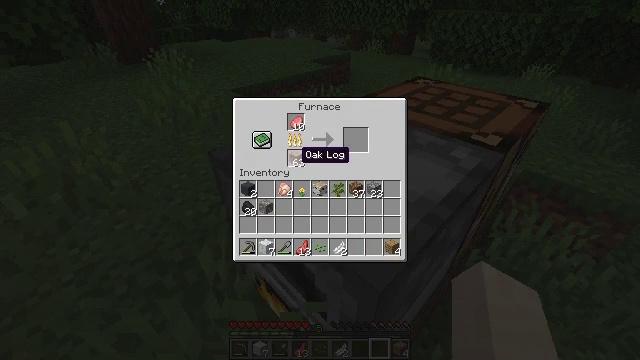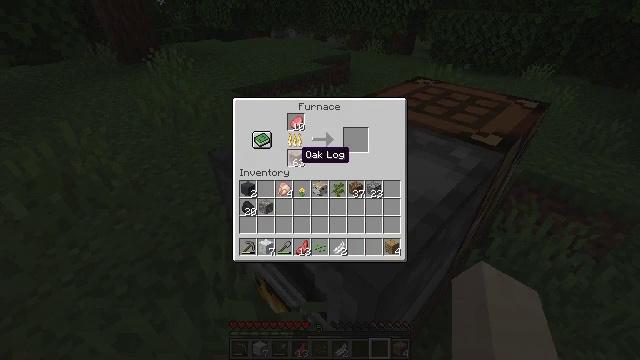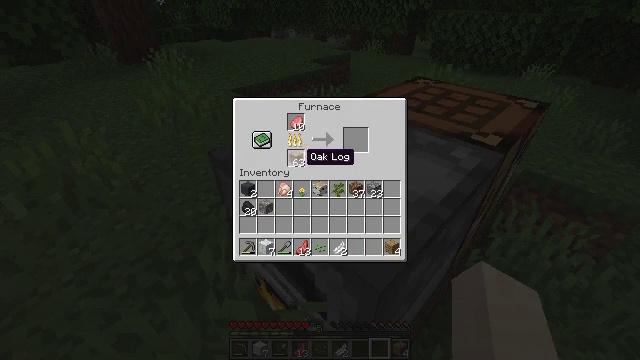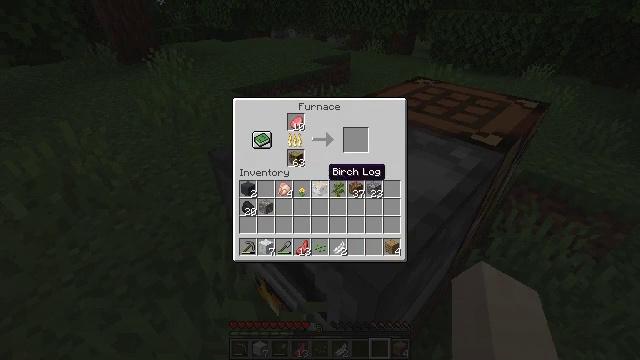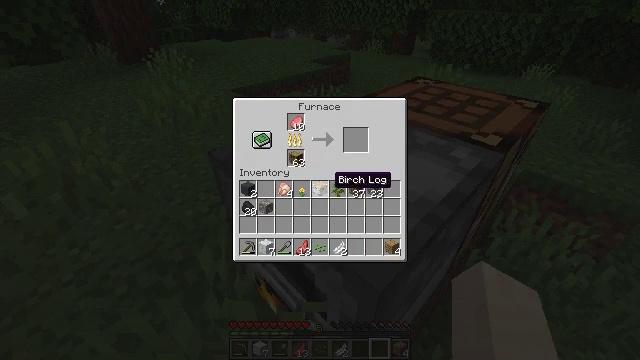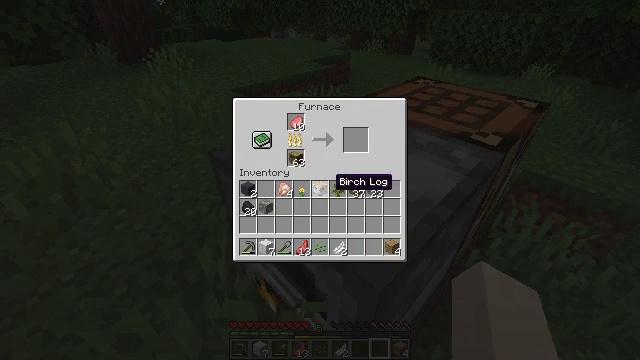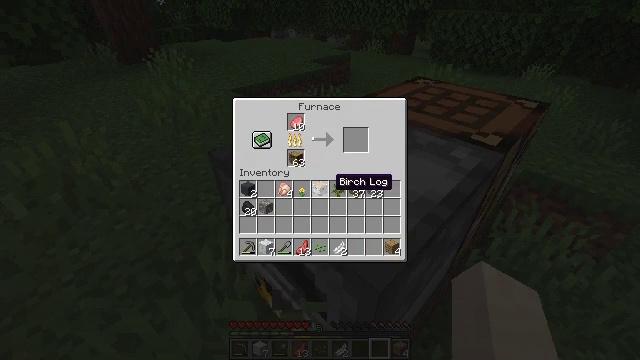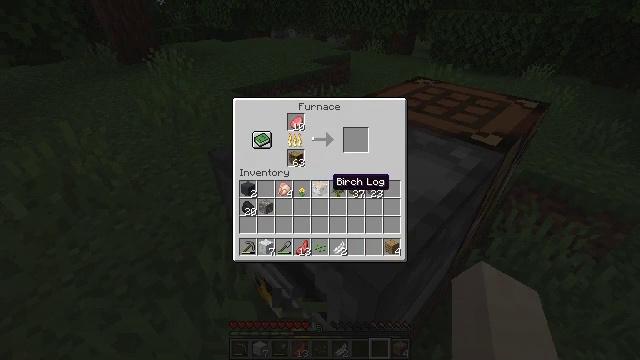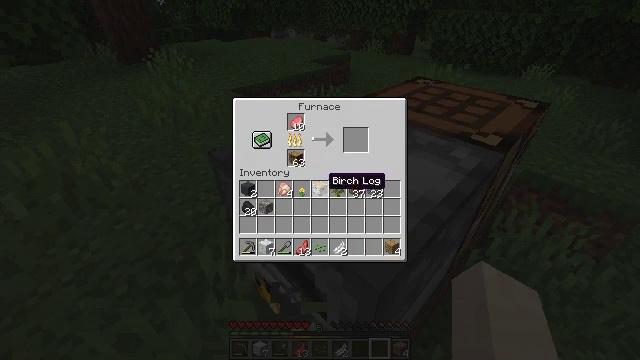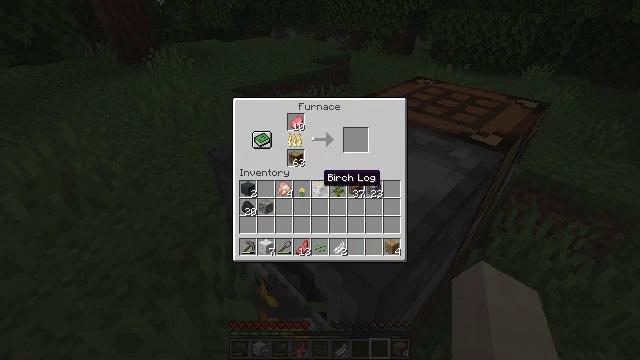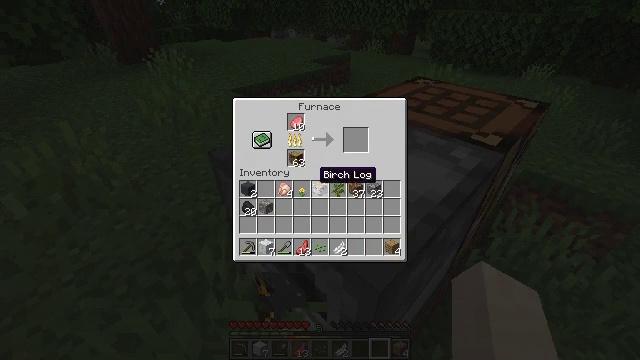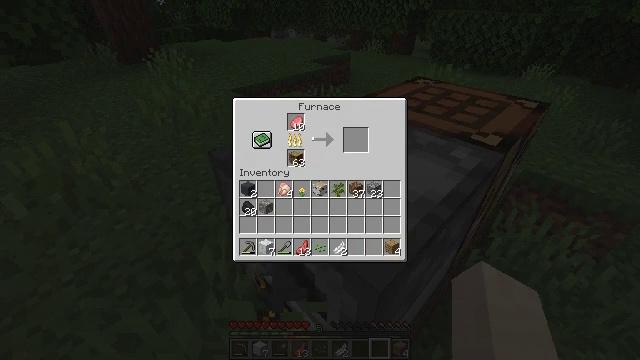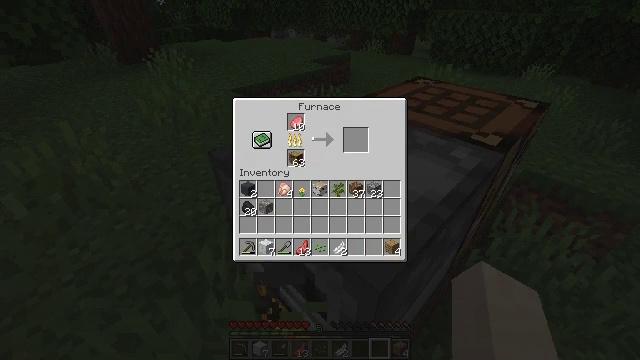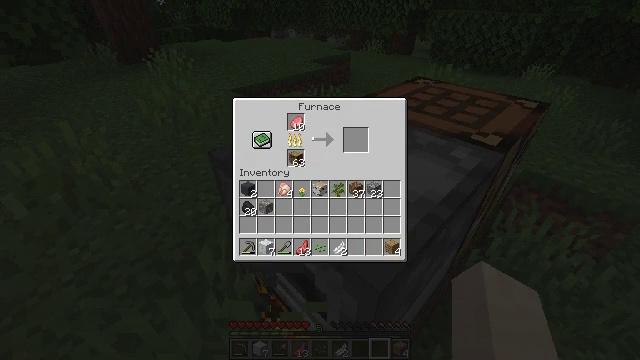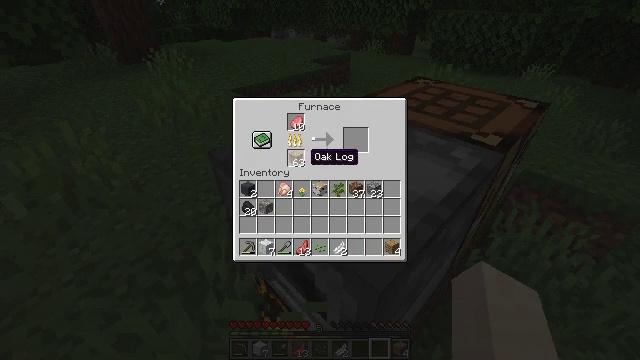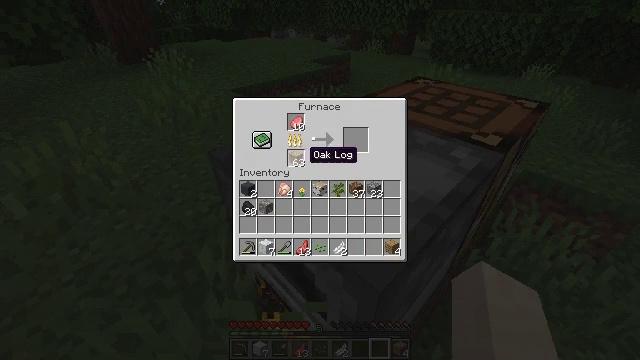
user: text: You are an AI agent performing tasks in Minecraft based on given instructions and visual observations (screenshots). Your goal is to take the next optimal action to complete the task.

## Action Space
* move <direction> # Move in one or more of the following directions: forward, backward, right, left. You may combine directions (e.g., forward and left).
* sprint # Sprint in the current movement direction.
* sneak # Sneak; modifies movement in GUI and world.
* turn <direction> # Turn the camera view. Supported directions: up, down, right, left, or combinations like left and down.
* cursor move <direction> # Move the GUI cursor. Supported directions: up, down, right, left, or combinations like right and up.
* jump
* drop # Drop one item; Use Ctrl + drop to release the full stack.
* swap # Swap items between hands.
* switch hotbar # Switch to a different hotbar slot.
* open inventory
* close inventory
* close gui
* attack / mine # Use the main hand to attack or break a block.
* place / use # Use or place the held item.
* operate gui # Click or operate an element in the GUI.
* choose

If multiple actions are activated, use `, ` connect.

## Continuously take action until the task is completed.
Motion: motion action
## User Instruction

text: craft item air
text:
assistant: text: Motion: no_op
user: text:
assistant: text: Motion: no_op
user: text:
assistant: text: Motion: cursor move right and down
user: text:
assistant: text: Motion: cursor move down
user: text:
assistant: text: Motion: no_op
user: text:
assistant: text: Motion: no_op
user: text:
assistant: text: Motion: no_op
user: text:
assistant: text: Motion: no_op
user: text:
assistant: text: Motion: no_op
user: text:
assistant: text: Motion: no_op
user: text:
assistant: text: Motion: no_op
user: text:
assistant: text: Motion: no_op
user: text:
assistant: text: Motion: no_op
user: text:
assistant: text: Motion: no_op
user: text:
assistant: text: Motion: no_op
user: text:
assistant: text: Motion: no_op
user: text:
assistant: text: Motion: no_op
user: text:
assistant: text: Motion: no_op
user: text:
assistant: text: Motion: no_op
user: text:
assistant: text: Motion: no_op
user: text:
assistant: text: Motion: no_op
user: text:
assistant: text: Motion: no_op
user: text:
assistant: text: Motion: no_op
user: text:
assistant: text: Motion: no_op
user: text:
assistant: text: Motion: no_op
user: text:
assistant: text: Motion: close gui
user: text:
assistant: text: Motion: turn left
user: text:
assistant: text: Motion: turn left and up
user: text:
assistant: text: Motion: turn left and up
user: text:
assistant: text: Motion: turn left and up